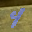
Label: 4